Question: I am trying to perform integration tasting of the deployment of my application on the top of a custom container. Since my container is custom, I cannot use Maven Cargo plugin to setup the container.
My container:
- -
My problem is that I have to run my container in a different process, because it needs to keep running while my tests are performed. Furthermorely, I have an API in my tests that let me wait for the container to be ready (a sort of lookup with timeout).
I have added the following lines to my pom.xml
'''
<plugin>
<groupId>org.codehaus.mojo</groupId>
<artifactId>exec-maven-plugin</artifactId>
<version>1.1</version>
<executions>
<execution>
<phase>pre-integration-test</phase>
<goals>
<goal>exec</goal>
</goals>
</execution>
</executions>
<configuration>
<executable>scripts/start-agent.bat</executable>
</configuration>
</plugin>
'''
This will call a script, which contains only
> start call gs-agent.bat
However the mvn exec plugin gets stucked and my tests are not run. According to what is suggested in <URL> , I have modified my pom.xml as the following:
'''
<configuration>
<executable>cmd</executable>
<arguments>
<argument>/C</argument>
<argument>start</argument>
<argument>gs-agent.bat</argument>
</arguments>
</configuration>
'''
But this does not seem to solve the issue:

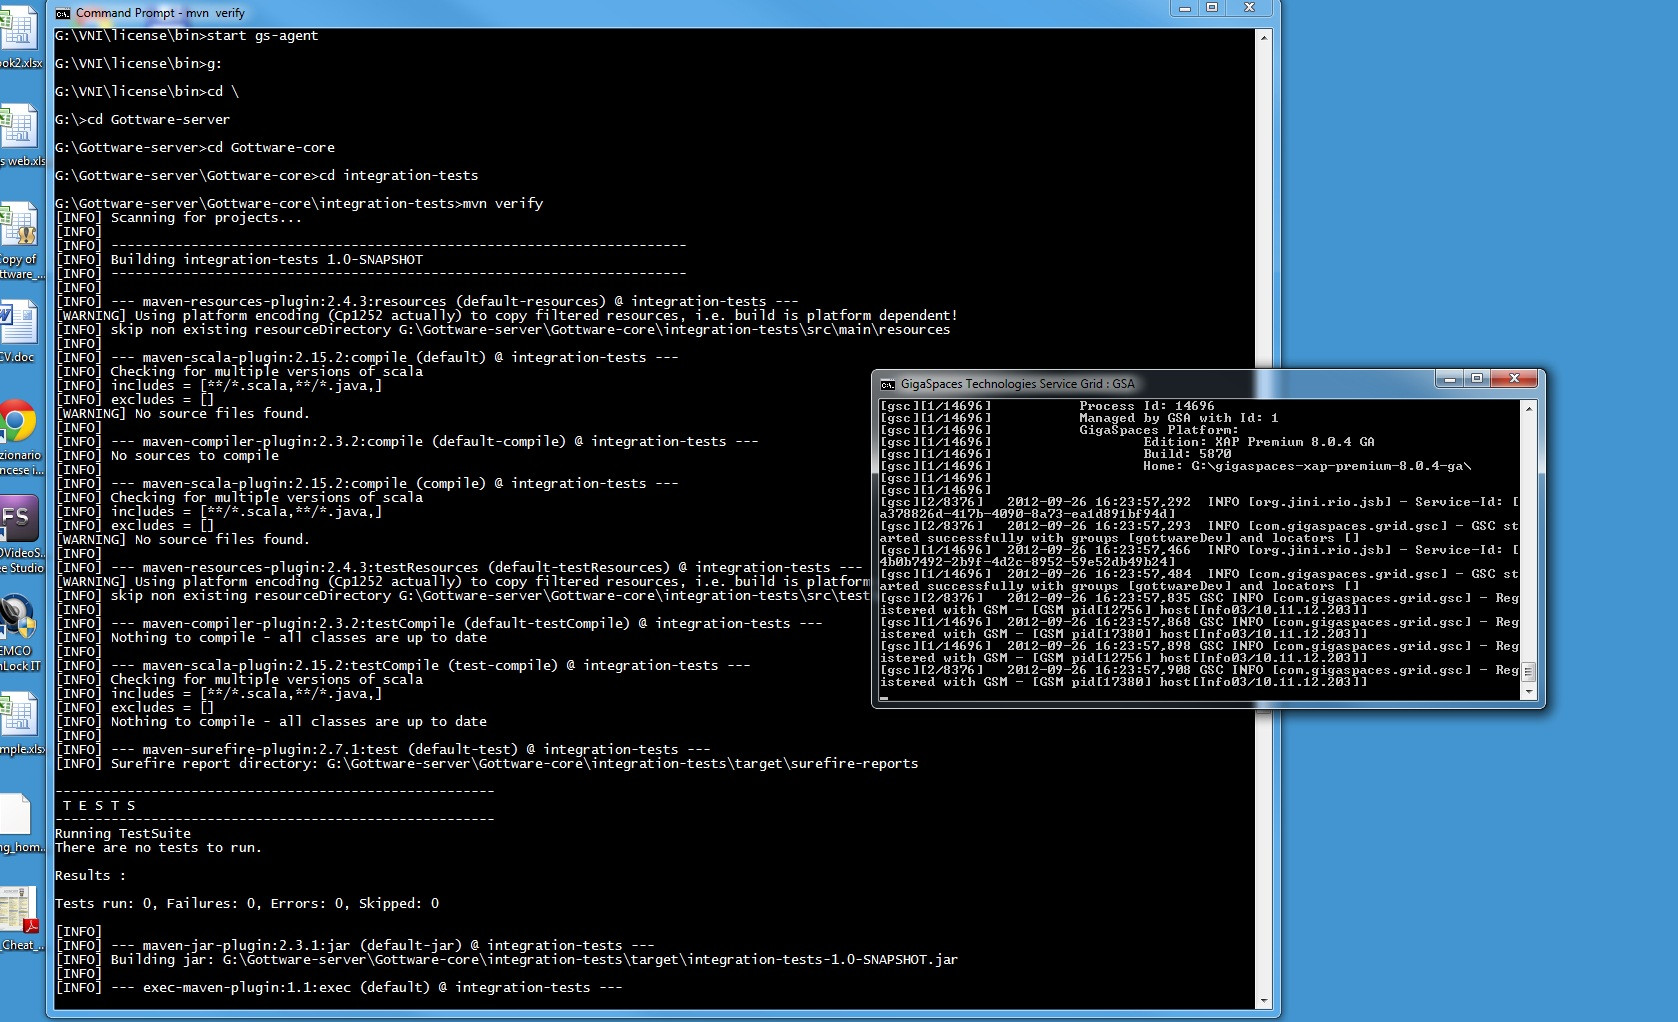
Answer: See this question: <URL>
Windows Batch Files are not executable. They are scripts that are run by the 'cmd' executable.
Exec plugin <URL> is used to actually execute the command line.
There is a lot of reading you can do here, i.e. in the Apache Commons Executor documentation and their <URL>' command.
I've tackled this sort of problem before, and the solution I always devise is to deconstruct the '.bat' script into its actual commands and launch it directly from the 'exec' plugin, rather than calling the script.